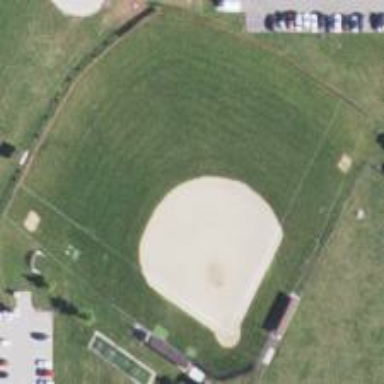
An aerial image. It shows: Baseball pitch for leisure land activities.